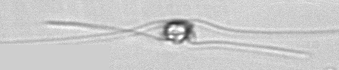
Label: Chaetoceros_danicus